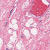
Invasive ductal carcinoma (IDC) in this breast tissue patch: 0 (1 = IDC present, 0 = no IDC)